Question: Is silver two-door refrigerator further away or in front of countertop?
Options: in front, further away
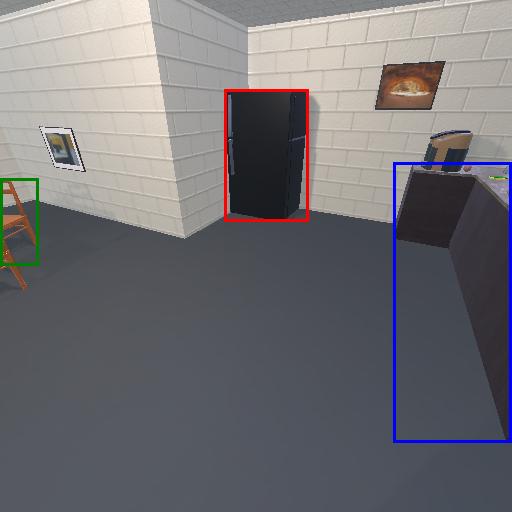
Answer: in front